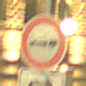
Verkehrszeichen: VerbotPersonenkraftwagenMitAnhaenger
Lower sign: RichtungsangabeDurchPfeile5
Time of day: Night
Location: Outdoor (Urban)
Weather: Overcast
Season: NotSpecified
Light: Artificial